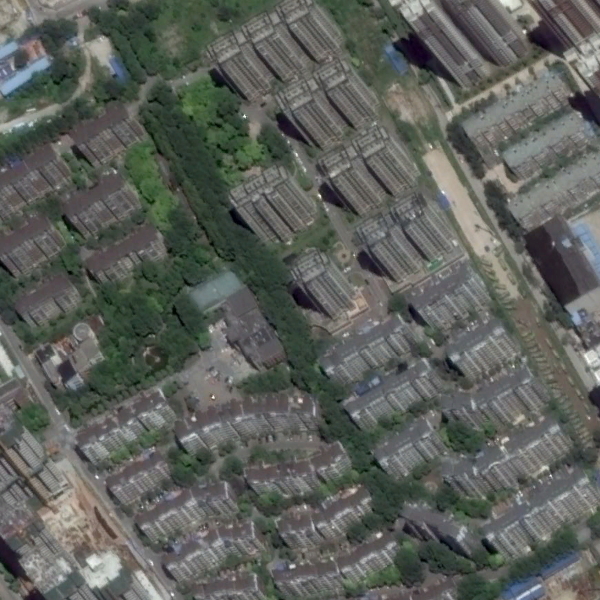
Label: DenseResidential